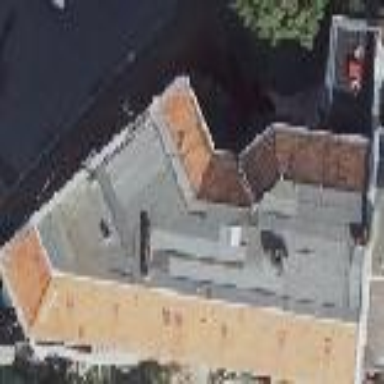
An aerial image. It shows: Apartment building with double saltbox roof shape.